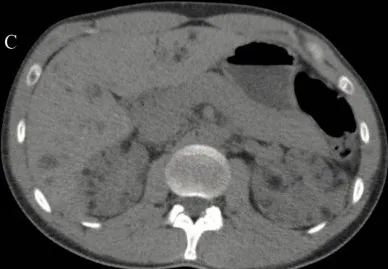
Images C and . Abdominopelvic CT without contrast,. Coronal. Cuts, where multiple hypodense focal lesions with fat attenuation (< -20 UH) are visualized, diffusely distributed throughout the hepatic and renal parenchyma. Lesions are consistent with angiomyolipomas.
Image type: radiology (ct)